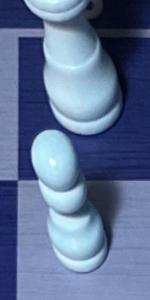
Label: Pawn_White